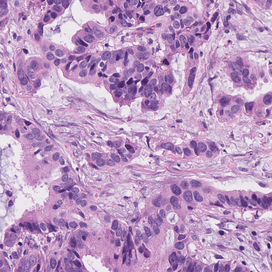
Tumor epithelial tissue: yes
Tumor-associated stroma tissue: yes
Normal tissue: no